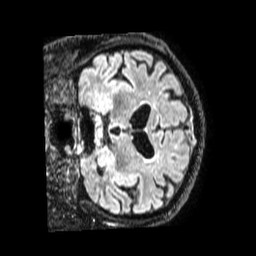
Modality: FLAIR
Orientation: coronal
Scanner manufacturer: philips
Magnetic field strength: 1.5 T
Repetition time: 4.8 s
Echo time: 0.3379 s